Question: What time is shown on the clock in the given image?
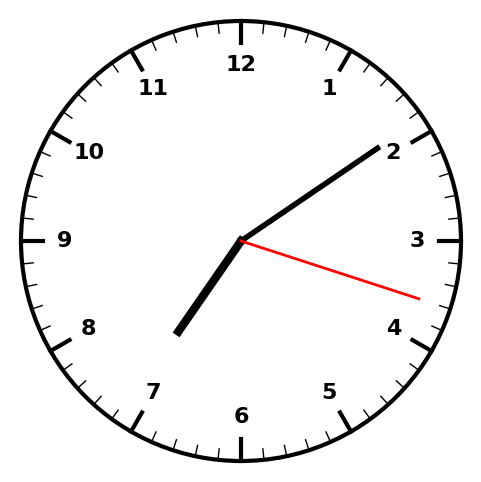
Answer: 07:09:18